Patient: sex M, age 66
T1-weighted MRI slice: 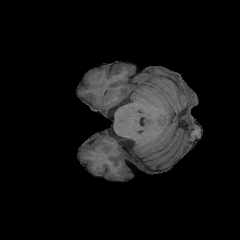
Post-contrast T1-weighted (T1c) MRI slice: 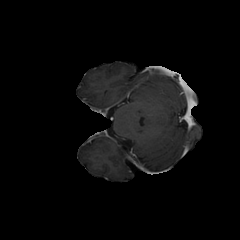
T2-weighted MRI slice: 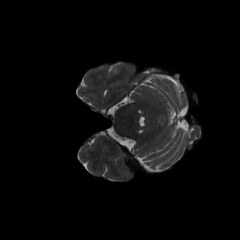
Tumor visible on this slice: no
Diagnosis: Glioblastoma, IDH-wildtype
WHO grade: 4